Question: Recently I upgraded 'Eclipse' along with 'ADT plugin's to 'Android L priew'.
I have the latest Java update as well i.e. 'Java 8'.
I was unable to see the layout and it displays as below

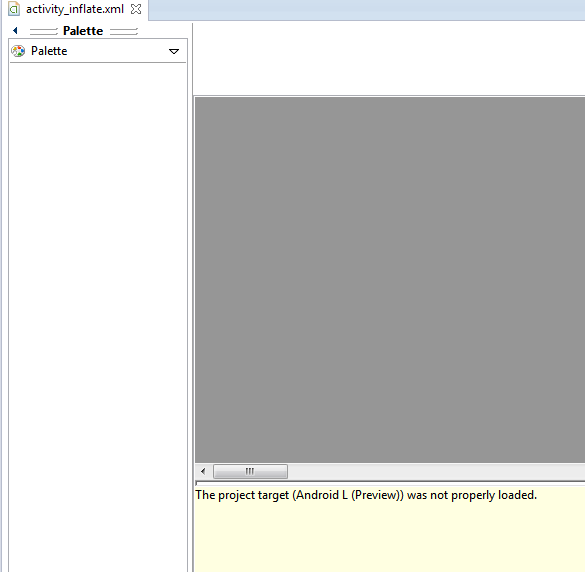
Answer: The problem for that is having different jre versions
I have 'java 6 and 8' both installed in my system, so I uninstalled java 6 and set path for only java 8.
But remember to restart the system after setting the paths.
Now error is gone while viewing android L Preview